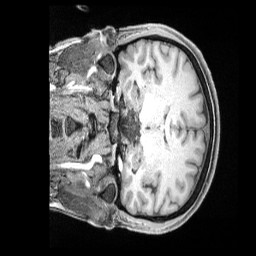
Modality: T1w
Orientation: coronal
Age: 40
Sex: female
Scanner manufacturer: siemens
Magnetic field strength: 3 T
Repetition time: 2 s
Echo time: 0.00211 s